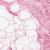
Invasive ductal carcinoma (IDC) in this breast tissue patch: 0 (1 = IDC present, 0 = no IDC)